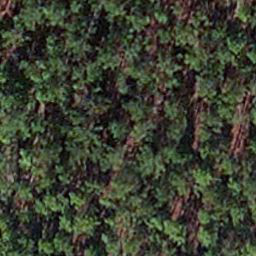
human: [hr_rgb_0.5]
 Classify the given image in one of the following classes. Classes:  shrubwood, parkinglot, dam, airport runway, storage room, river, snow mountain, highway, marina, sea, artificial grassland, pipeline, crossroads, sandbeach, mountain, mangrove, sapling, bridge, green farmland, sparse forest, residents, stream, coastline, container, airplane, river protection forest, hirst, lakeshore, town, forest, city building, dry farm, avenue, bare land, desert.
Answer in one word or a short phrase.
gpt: sapling